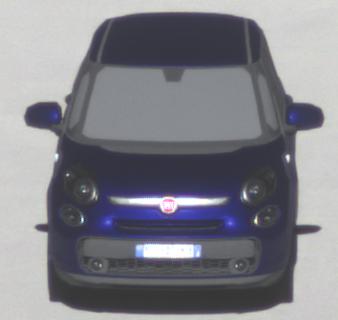
Make: Fiat
Model: 500L 1.4 16V
Detailed model: 500L (199)
Model produced from: 2012/10
Model produced until: 2017/05
Doors: 5
Color: blue
Road condition: dry road
Daytime: morning or afternoon
Contrast: high contrast